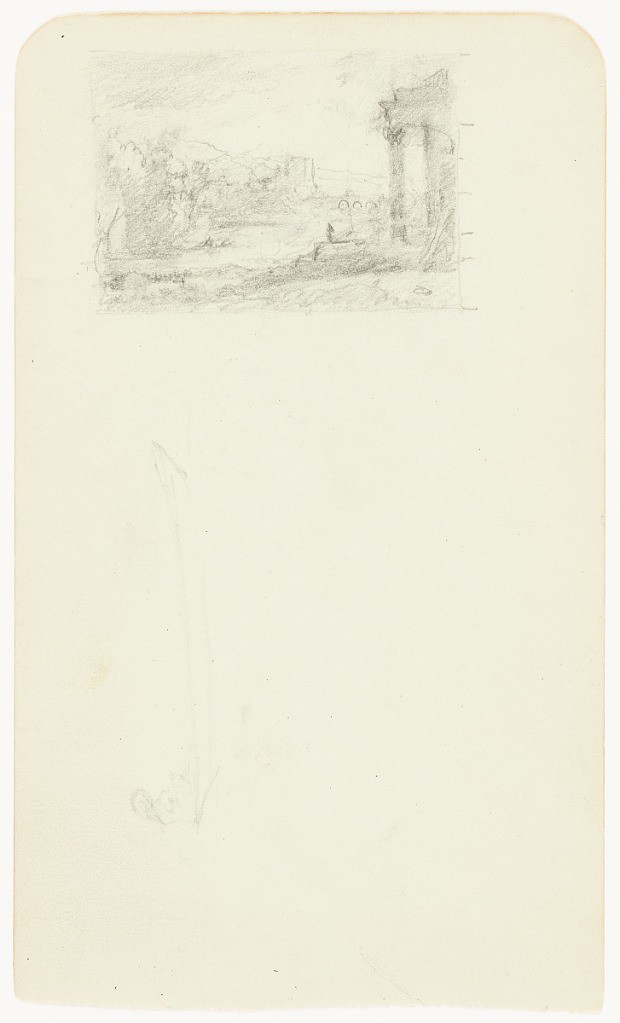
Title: Study for a Painting and Figure in a Canoe, Mexico
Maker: Frederic Edwin Church, American, 1826–1900
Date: probably December 1883
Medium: Graphite on light green wove paper
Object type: Drawing
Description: Mixed sketches from Mexico including a study for a finished landscape painting and a drawing of a figure in a canoe. At center right and oriented to the right, the artist has charted the compositional layout of a painting that depicts an imagined landscape with ancient Greco-Roman ruins, a bridge over a river, and distant mountains. Scene delineated within a rectangular frame. At upper center, the outline of a figure seated in a rear of a long canoe is shown in right profile.